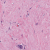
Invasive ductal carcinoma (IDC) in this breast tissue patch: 1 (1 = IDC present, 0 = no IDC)